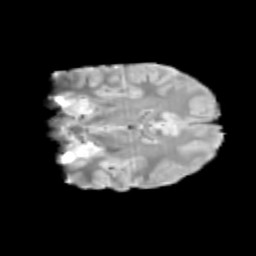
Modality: T2w
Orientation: coronal
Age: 12
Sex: female
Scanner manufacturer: siemens
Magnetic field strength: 3 T
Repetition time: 3.8 s
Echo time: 0.07 s